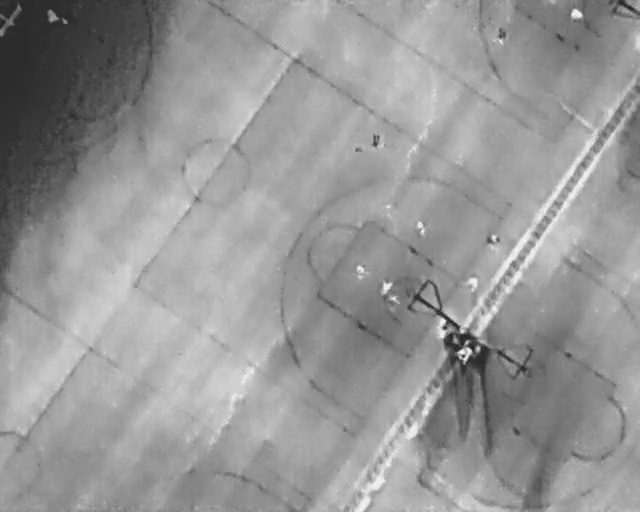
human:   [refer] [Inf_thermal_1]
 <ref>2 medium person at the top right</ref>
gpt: <box>[[88, 1, 91, 4, 12], [77, 5, 79, 8, 10]]</box>

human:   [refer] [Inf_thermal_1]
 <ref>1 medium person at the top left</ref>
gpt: <box>[[6, 1, 9, 4, 156]]</box>

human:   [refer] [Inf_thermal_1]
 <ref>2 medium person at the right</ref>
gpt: <box>[[75, 45, 78, 49, 2], [72, 54, 75, 57, 11]]</box>

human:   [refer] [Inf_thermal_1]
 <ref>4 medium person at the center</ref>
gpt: <box>[[55, 51, 57, 54, 2], [58, 55, 61, 57, 31], [60, 57, 62, 60, 2], [67, 62, 70, 64, 13]]</box>

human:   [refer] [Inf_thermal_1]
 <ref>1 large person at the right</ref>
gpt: <box>[[70, 67, 73, 70, 27]]</box>